В большой плоской льдине, имеющей температуру $0^\circ С$, сделали лунку объёма $V_{0} = 1000~см^{3}$ и прикрыли её пенопластовой (теплоизолирующей) крышкой с небольшим отверстием (см. рисунок).
Какую максимальную массу $m$ воды, имеющей температуру $100^\circ С$, можно постепенно влить через отверстие в лунку? Известно, что удельная теплоёмкость воды $c_0 = 4.19~кДж/(кг \cdot ^\circ С)$, плотность воды $\rho_0 = 1.00 \cdot 10^{3}~кг/м^{3}$, плотность льда $\rho_{л} = 0.90 \cdot 10^{3}~кг/м^{3}$, а удельная теплота плавления льда $\lambda= 334~кДж/кг$.
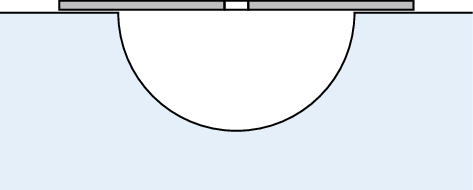
Решение: При заполнении лунки кипятком некоторый объем $V_{х}$ льда расплавится. Из этого льда образуется вода объёмом $V_{в}=V_{х}\rho_{л}/\rho_{0}$. Следовательно, объём полости увеличится на $\Delta V$: $$ \Delta V=V_{х}-V_{в}=V_{х} \left(\frac{\rho_{0}-\rho_{л}}{\rho_{0}} \right) .\quad (1) $$ Для плавления льда объёмом $V_{х}$ потребуется количество теплоты $Q_{1}$: $$ Q_{1}=V_{х} \rho_{л} \lambda. \quad (2) $$ Такое же количество теплоты отдаст льду кипяток в процессе остывания: $$ Q_{2}=(V_{0}+\Delta V) \rho_{0} c_{0} \Delta t, \quad (3) $$ где $\Delta t = 100^\circ С$ — изменение температуры воды. Поскольку $Q_{1}=Q_{2}$, с учётом $(1)$, $(2)$ и $(3)$ получим: $$ V_{х} \rho_{л} \lambda = \left [ V_{0}+V_{х} \left(\frac{\rho_{0}-\rho_{л}}{\rho_{0}} \right) \right] \rho_{0} c_{0} \Delta t. $$ Отсюда найдём объём $V_{х}$: $$ V_{х}=\frac{V_{0} \rho_{0} c_{0} \Delta t}{\rho_{л} \lambda - (\rho_{0}-\rho_{л}) c_{0} \Delta t}. $$ Искомая масса: $$ m=(V_{0}+\Delta V)\rho_{0}= V_{0} \rho_{0} \cdot \left(1 -\frac{(\rho_{0}-\rho_{л})}{\rho_{л}} \frac{c_{0} \Delta t}{\lambda} \right)^{-1} \approx 1160~г. $$
Ответ: $$ m=V_{0} \rho_{0} \cdot\left(1-\frac{\left(\rho_{0}-\rho_{л}\right)}{\rho_{л}} \frac{c_{0} \Delta t}{\lambda}\right)^{-1} \approx 1160~л. $$
Темы:
T, Теплоемкость, Всероссийские, Теплота, Плотность